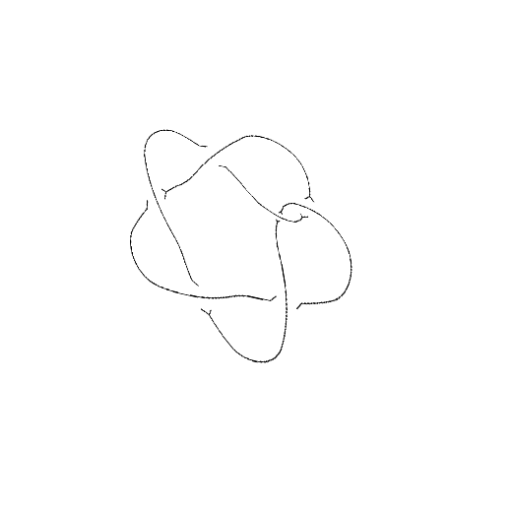
Crossing number: 6